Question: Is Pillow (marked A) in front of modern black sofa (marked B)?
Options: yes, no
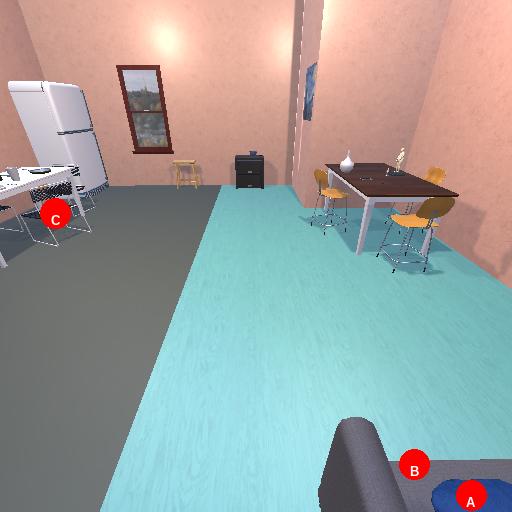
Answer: yes